Interaction volume radius: 5 \u00c5
Interaction volume height: 15 \u00c5
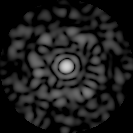
Disorder parameter: 0.8256